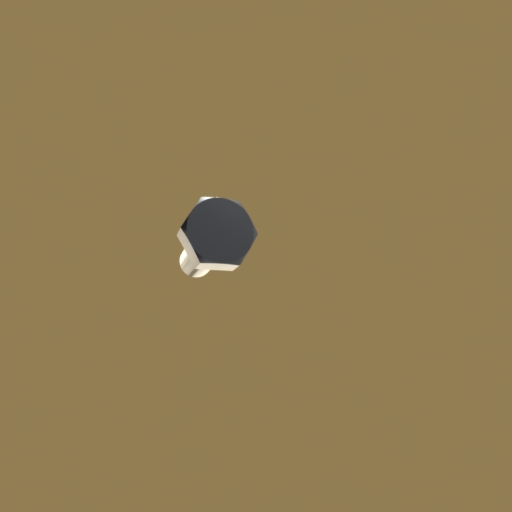
Label: bolt